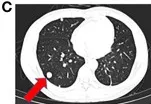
Timeline of laboratory results. Lungs. At diagnosis and following initiation of therapy.
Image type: radiology (ct)